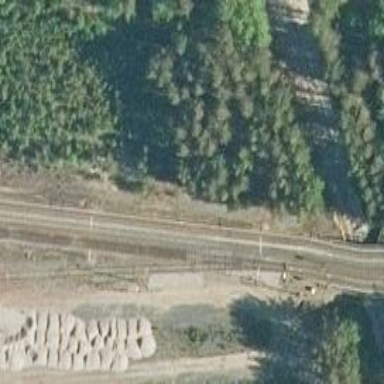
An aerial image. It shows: Railway with continuous electrified contact lines.